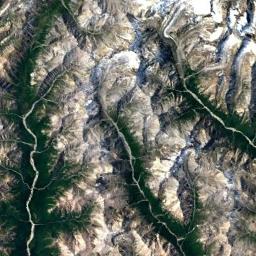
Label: snowberg